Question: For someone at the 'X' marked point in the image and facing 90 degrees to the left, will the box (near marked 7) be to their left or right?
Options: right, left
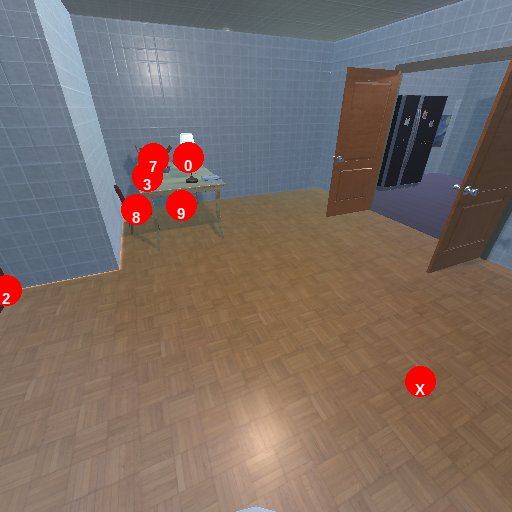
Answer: right